Interaction volume radius: 5 \u00c5
Interaction volume height: 30 \u00c5
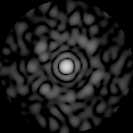
Disorder parameter: 0.8636